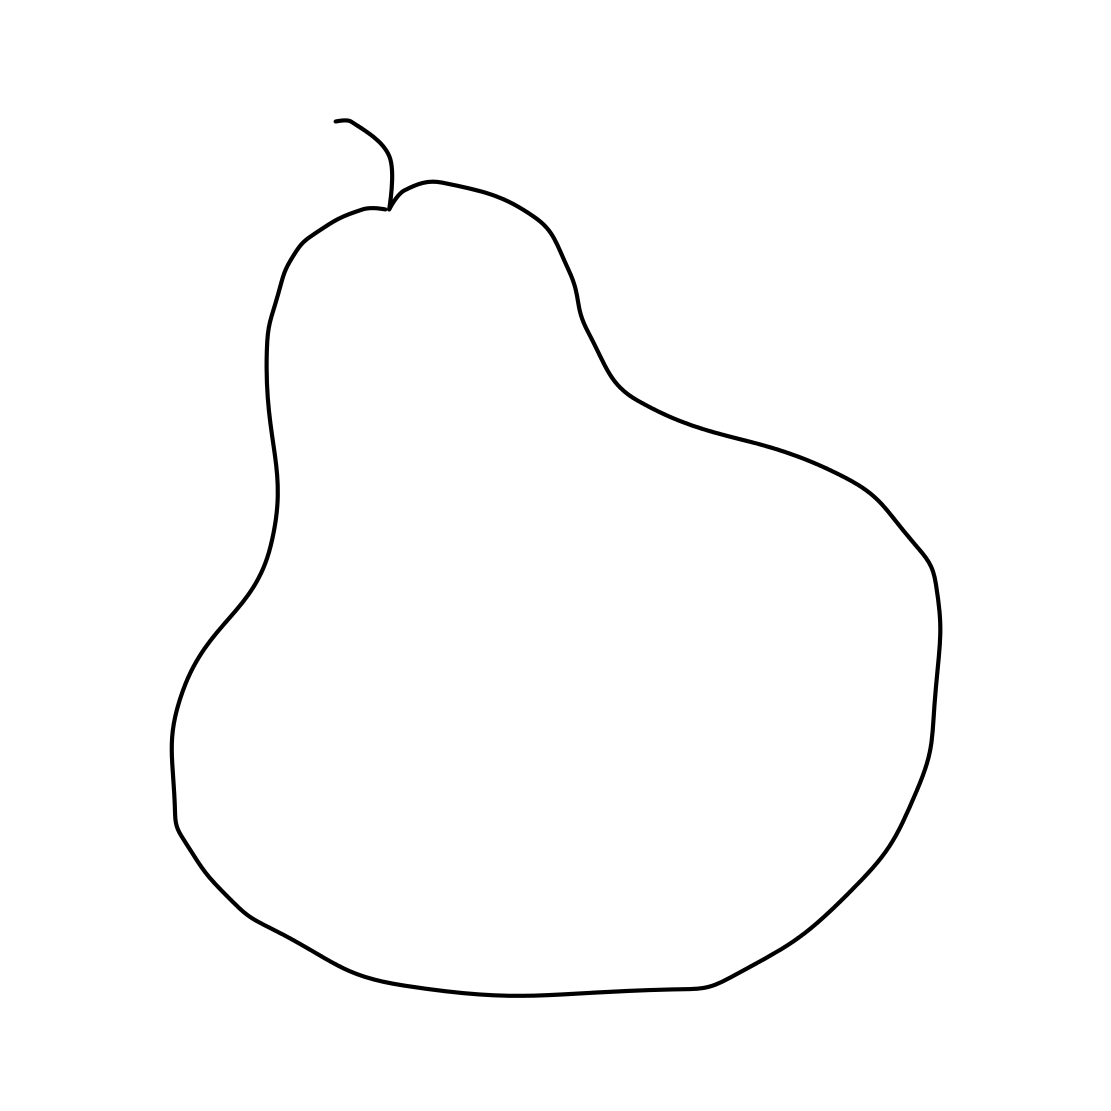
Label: pear